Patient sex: M
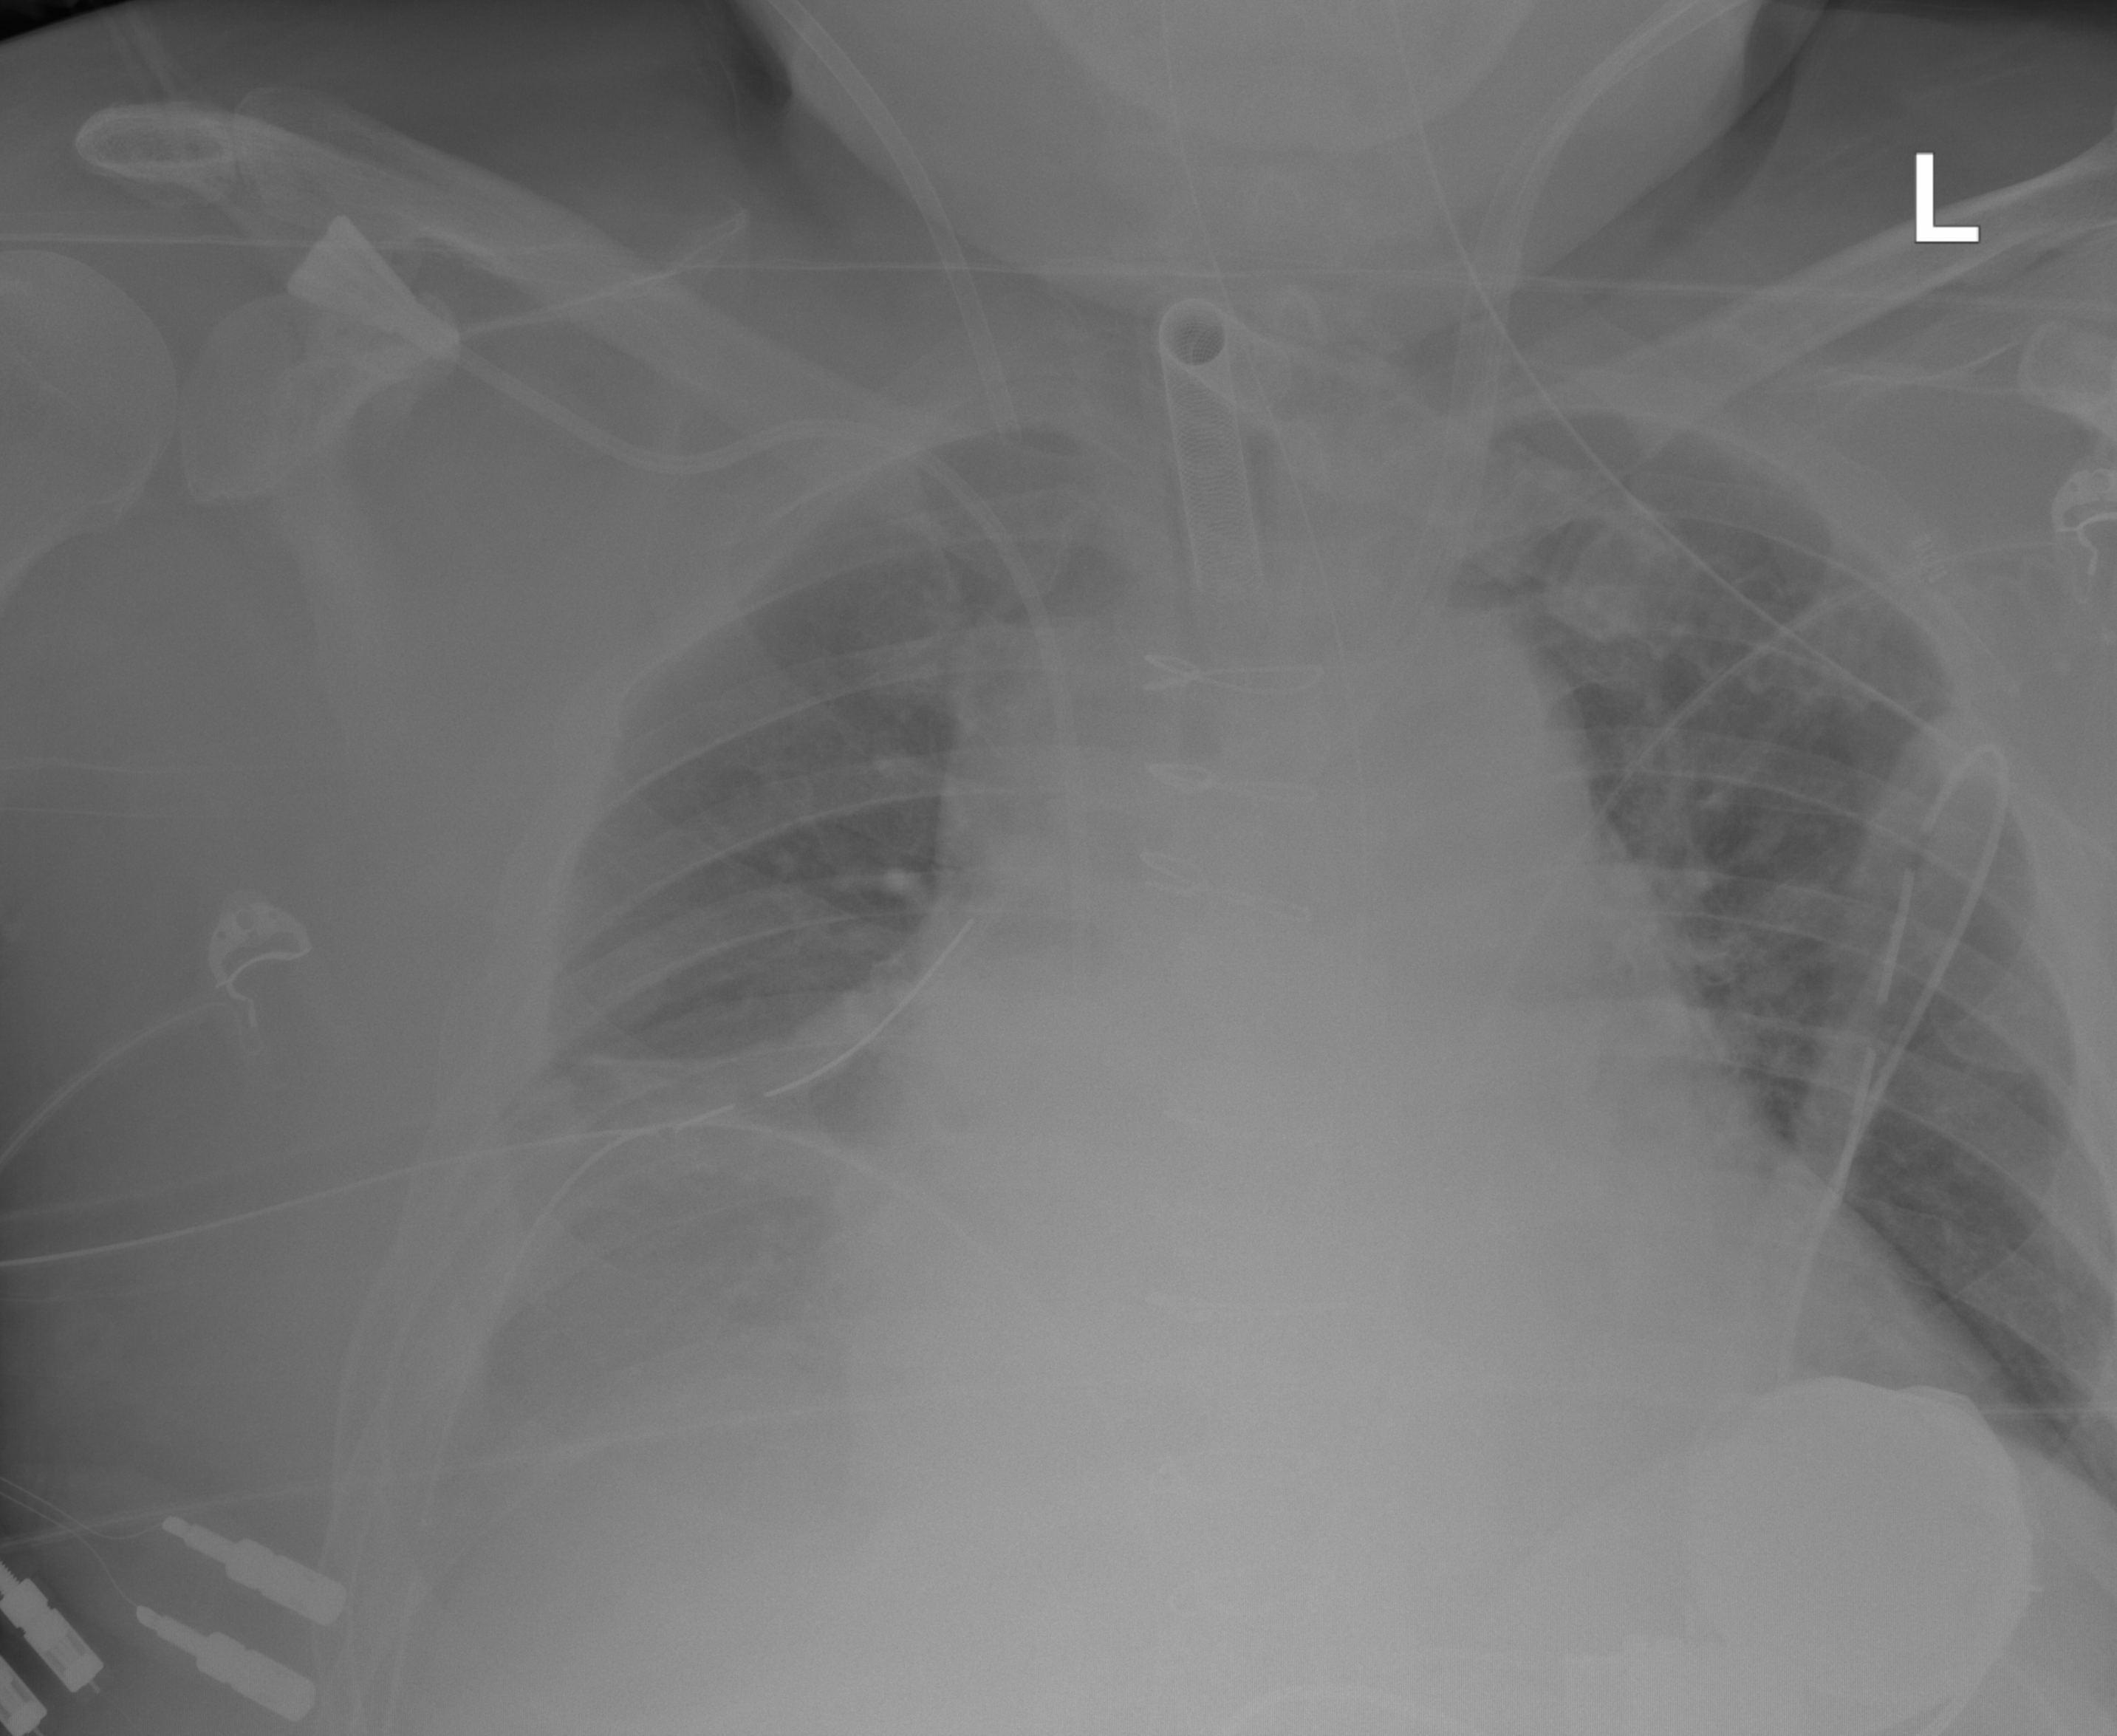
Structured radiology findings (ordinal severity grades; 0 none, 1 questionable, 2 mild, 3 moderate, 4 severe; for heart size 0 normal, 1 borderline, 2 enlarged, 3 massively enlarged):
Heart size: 3
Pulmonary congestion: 2
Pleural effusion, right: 3
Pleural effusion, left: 0
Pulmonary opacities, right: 0
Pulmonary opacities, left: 0
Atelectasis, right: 2
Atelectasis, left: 0